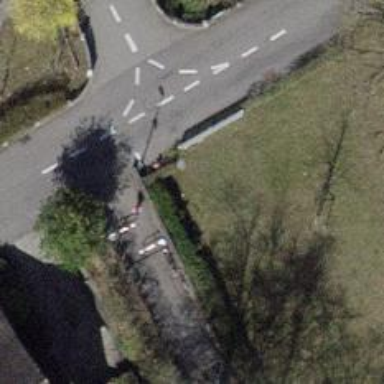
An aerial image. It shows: Cycle barrier.